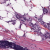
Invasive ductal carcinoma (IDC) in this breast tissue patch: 1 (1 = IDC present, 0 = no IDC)